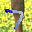
Label: 7